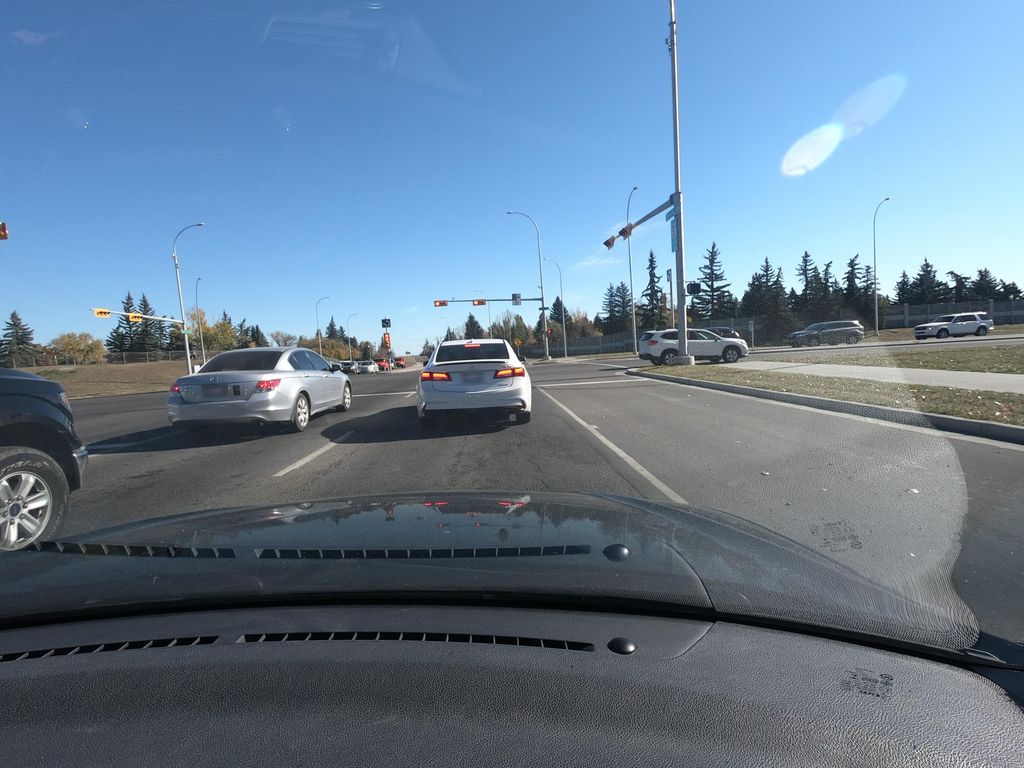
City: calgary